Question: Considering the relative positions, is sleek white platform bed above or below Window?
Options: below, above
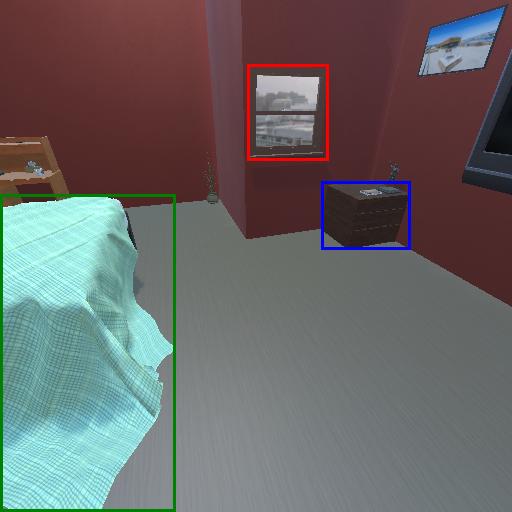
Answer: below